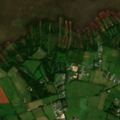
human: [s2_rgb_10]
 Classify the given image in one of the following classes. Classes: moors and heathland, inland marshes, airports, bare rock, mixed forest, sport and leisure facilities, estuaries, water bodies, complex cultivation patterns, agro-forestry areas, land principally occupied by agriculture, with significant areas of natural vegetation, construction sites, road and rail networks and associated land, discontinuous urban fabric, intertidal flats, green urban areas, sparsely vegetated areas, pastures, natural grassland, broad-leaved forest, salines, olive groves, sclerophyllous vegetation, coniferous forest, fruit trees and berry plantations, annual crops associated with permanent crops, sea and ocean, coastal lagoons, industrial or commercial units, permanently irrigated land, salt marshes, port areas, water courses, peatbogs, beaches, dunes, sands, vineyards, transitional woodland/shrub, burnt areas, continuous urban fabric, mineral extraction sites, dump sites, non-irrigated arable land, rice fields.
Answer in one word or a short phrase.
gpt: pastures, land principally occupied by agriculture, with significant areas of natural vegetation, peatbogs